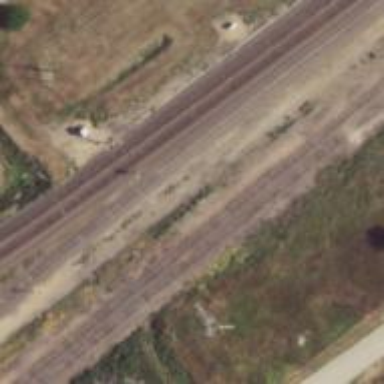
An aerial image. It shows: Railway siding for service.